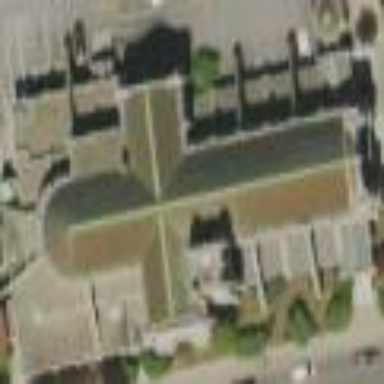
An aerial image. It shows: Building serving as place of worship.